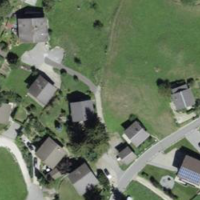
EUNIS habitat code: 55
Species observed at this site:
Linaria vulgaris
Lysimachia punctata